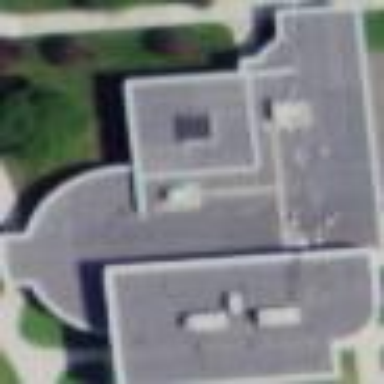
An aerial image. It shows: University building.